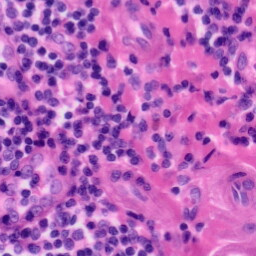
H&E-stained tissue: Tonsil